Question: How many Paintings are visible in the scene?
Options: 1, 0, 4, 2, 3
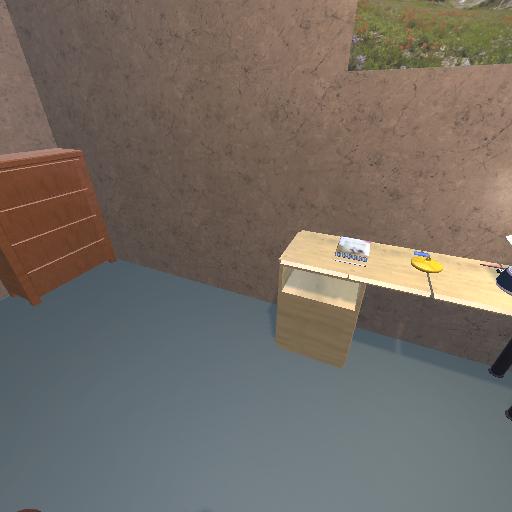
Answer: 1